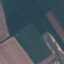
Land use / land cover class: AnnualCrop